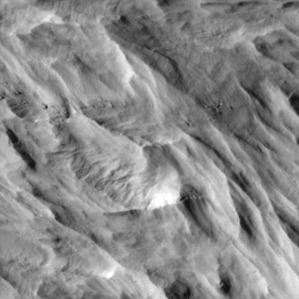
Label: non_frost